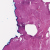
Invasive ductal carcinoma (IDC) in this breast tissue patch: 0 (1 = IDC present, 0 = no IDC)